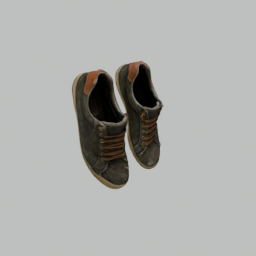
Label: people